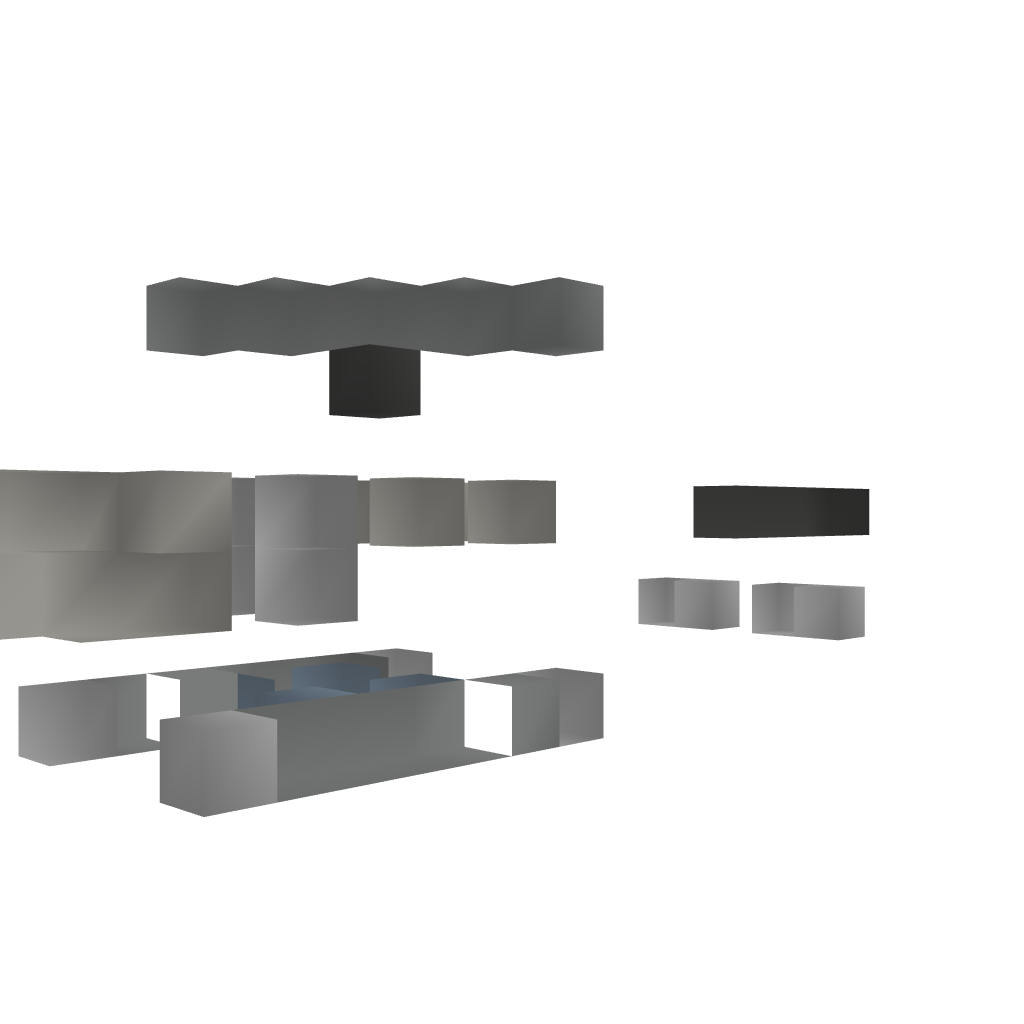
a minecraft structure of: Bell 206B Jetranger Helicopter